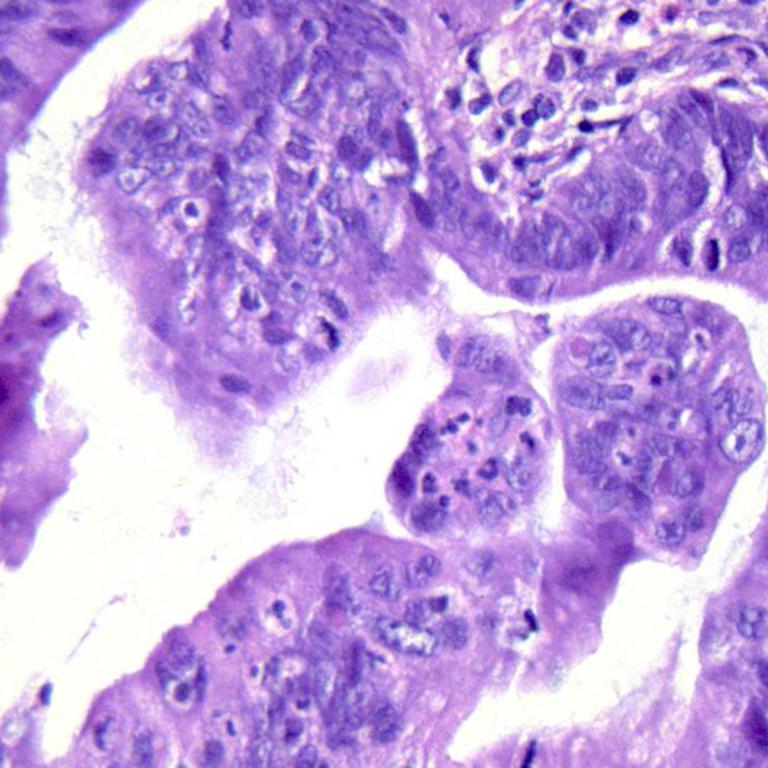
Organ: colon
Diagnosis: adenocarcinomas